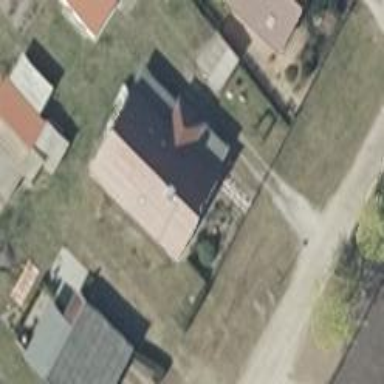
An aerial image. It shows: Building with gabled roof oriented along its structure.